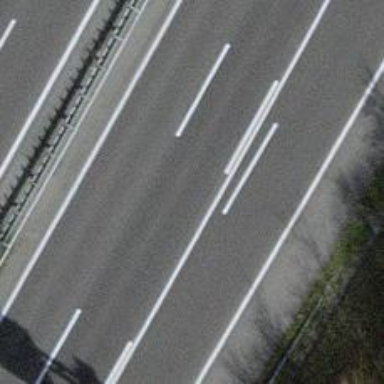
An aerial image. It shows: View of motorway.